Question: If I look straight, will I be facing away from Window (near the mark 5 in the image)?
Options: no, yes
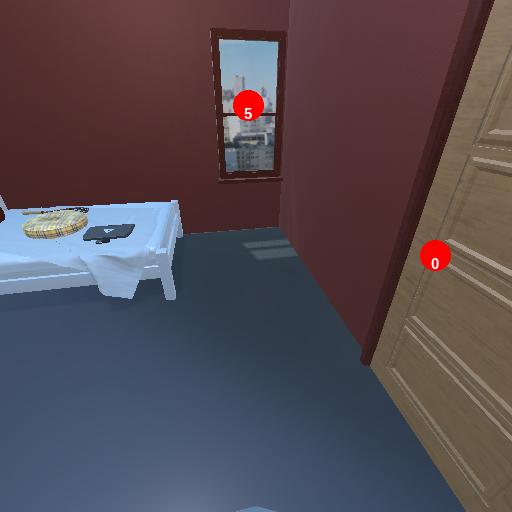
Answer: no